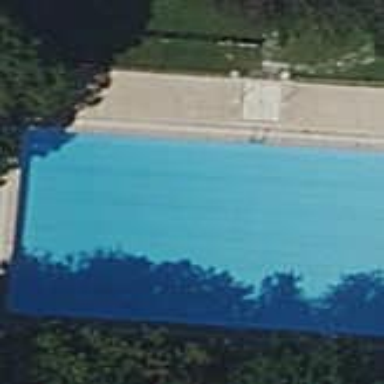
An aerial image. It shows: Swimming pool located in leisure land.